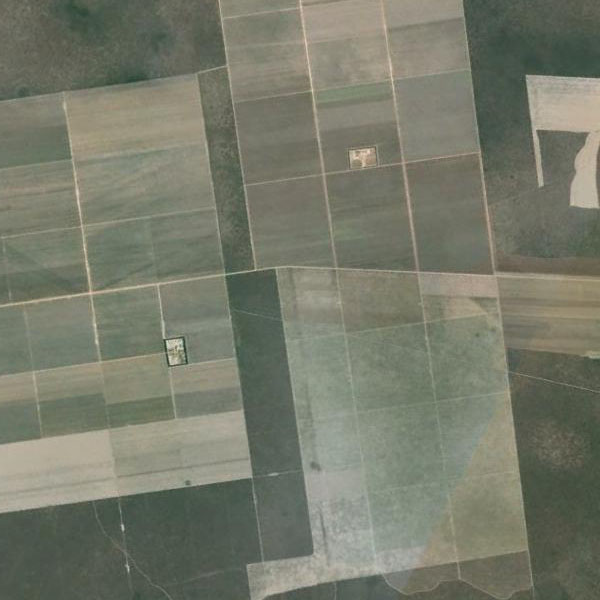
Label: Farmland